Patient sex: M
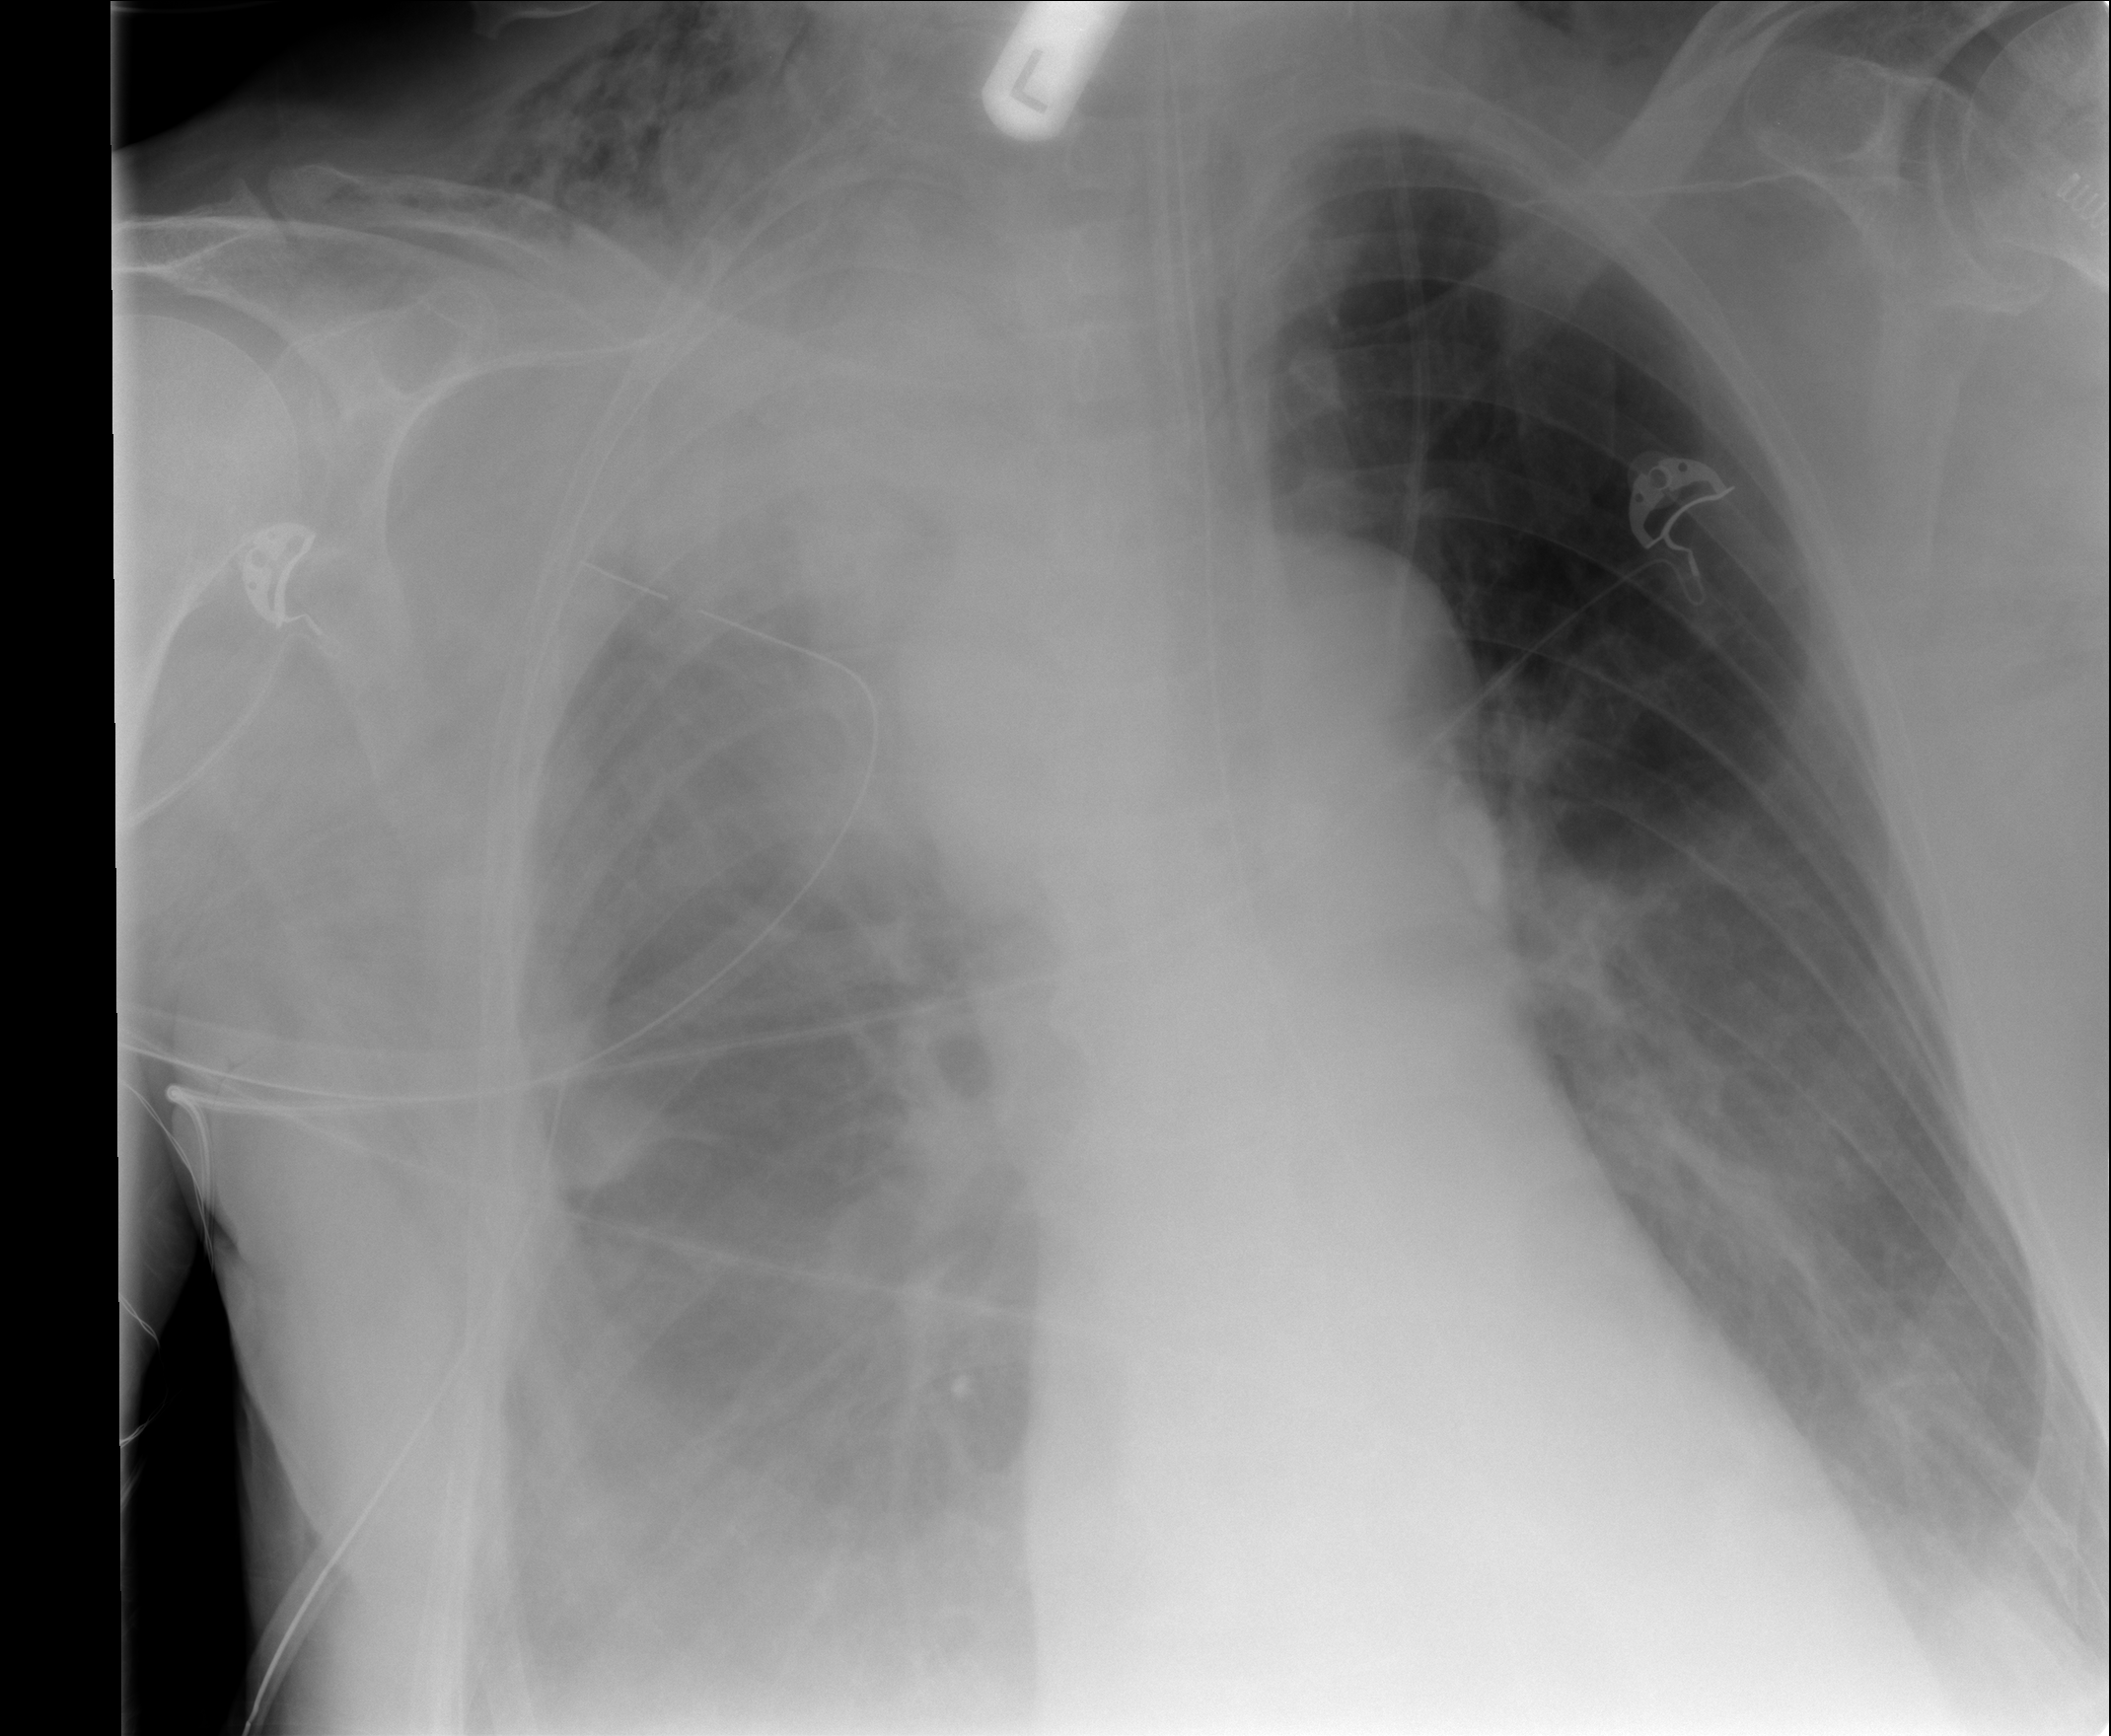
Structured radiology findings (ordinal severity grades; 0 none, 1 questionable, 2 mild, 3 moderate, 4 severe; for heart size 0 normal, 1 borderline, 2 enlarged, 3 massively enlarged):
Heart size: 0
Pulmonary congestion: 0
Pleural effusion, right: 4
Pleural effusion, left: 3
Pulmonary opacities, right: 3
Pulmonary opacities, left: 0
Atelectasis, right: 2
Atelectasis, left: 2